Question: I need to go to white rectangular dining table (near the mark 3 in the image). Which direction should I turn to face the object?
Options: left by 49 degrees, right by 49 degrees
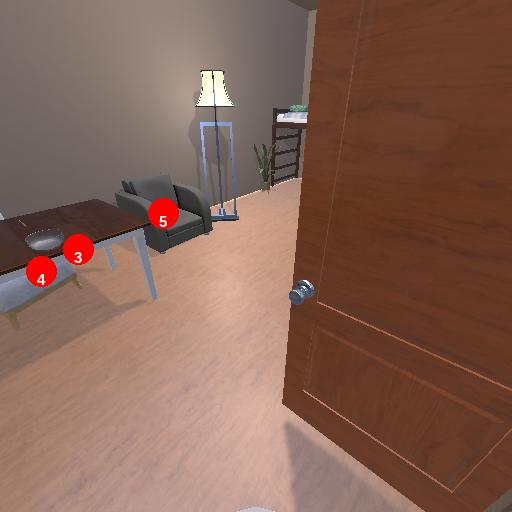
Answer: left by 49 degrees